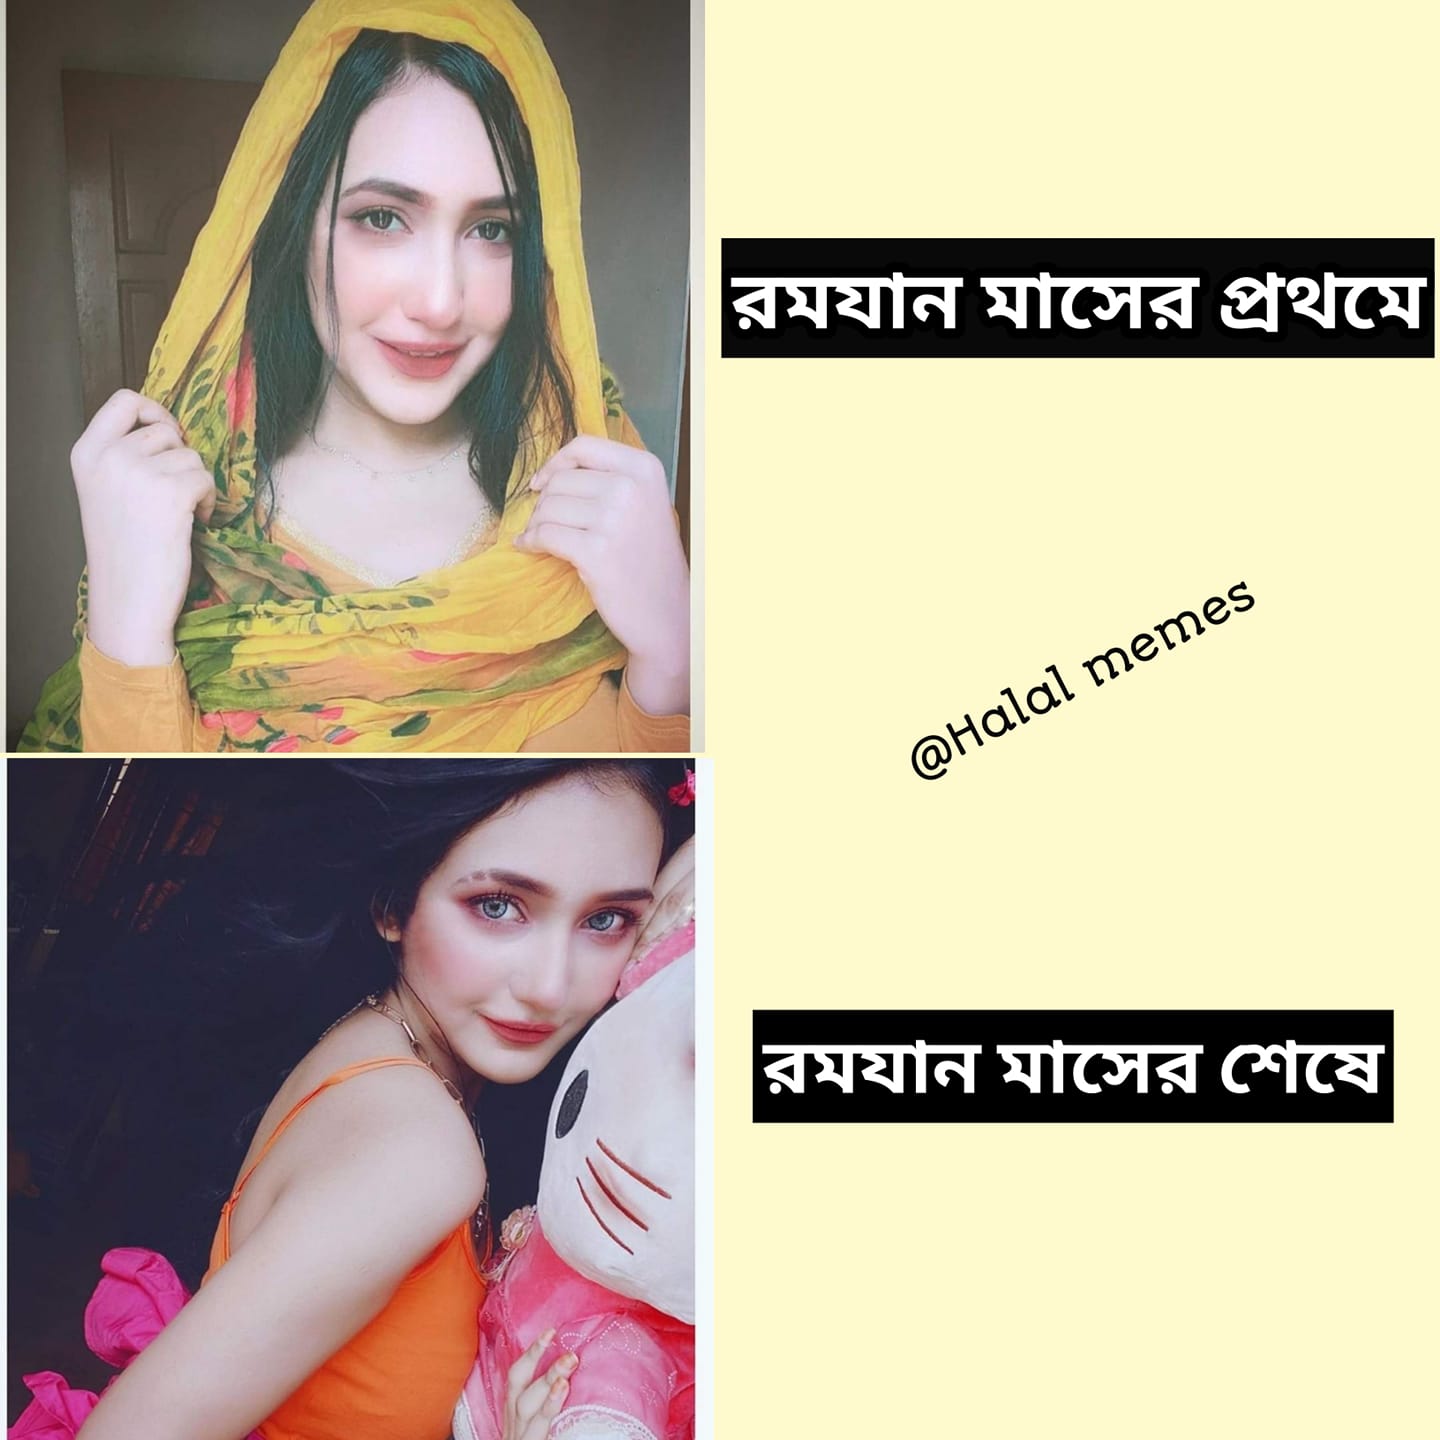
Caption: রমযান মাসের প্রথমে      রমযান মাসের শেষে     @Halal memes
Label: hate